Field crop: maize
Growth stage: 2
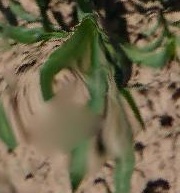
Species: maize